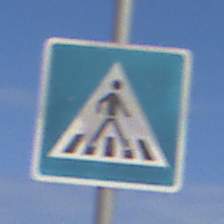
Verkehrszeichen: FussgaengerueberwegLinks
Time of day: Midday
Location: Outdoor (Nature)
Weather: PartlyCloudy
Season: NotSpecified
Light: Natural